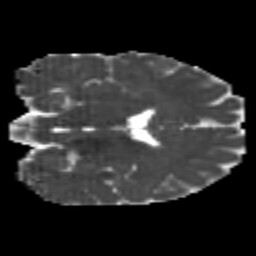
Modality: MD
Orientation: coronal
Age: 21
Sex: male
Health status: healthy
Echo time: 0.074 s